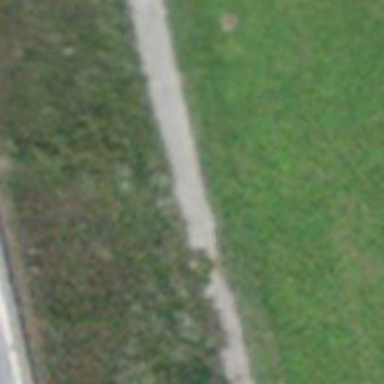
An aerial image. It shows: Well-maintained track road with grade 1 tracktype.